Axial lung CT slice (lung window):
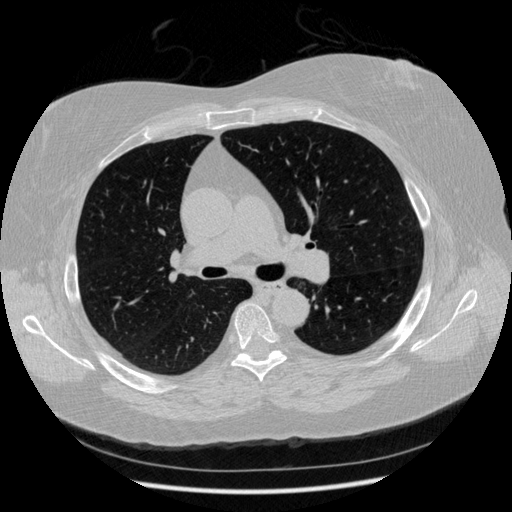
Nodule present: no